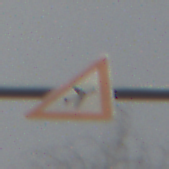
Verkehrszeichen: FlugbetriebLinks
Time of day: MorningAfternoon
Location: Outdoor (Nature)
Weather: PartlyCloudy
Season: Winter
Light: Natural